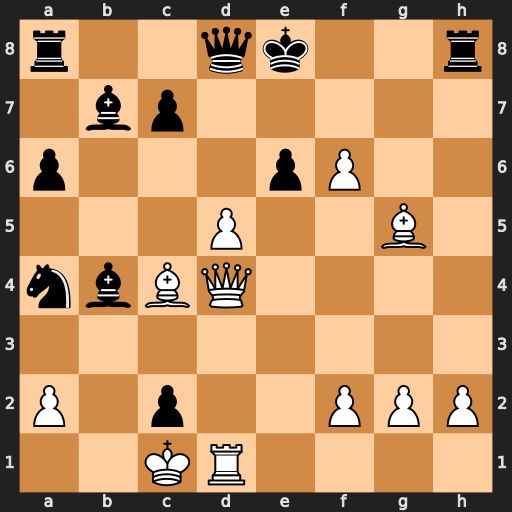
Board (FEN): r2qk2r/1bp5/p3pP2/3P2B1/nbBQ4/8/P1p2PPP/2KR4
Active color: w
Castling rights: kq
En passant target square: -
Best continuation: f7+ Kd7 dxe6+